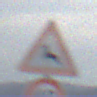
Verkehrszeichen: WildwechselRechts
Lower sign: Geschwindigkeit60
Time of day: Midday
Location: Outdoor (Nature)
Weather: PartlyCloudy
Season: NotSpecified
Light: Natural